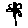
Label: flower